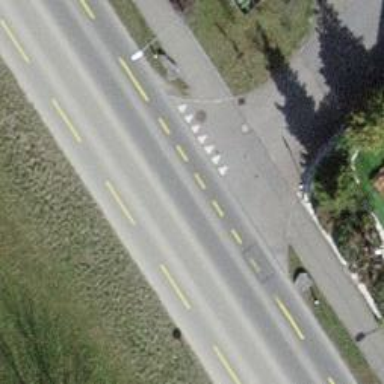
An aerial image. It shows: Primary highway with asphalt surface and designated lane for cyclists.